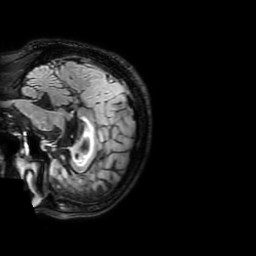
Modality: FLAIR
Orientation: sagittal
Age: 64
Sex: female
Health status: ill
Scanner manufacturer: philips
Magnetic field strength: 3 T
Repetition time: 4.8 s
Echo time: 0.3059 s